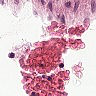
Metastatic tissue present: no